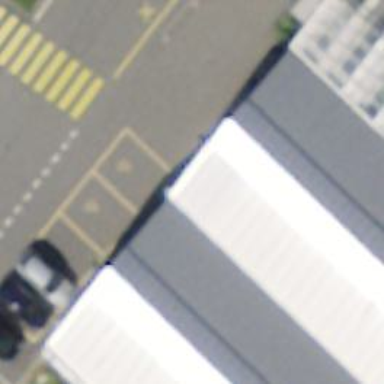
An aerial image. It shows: Restaurant.